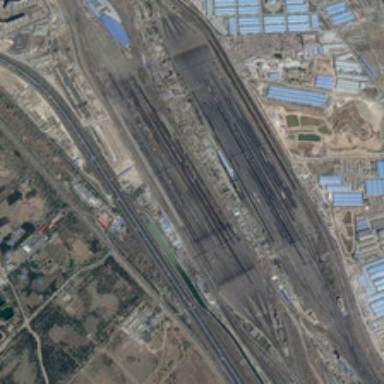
Many blue buildings and some green plants are in two sides of a railway station .